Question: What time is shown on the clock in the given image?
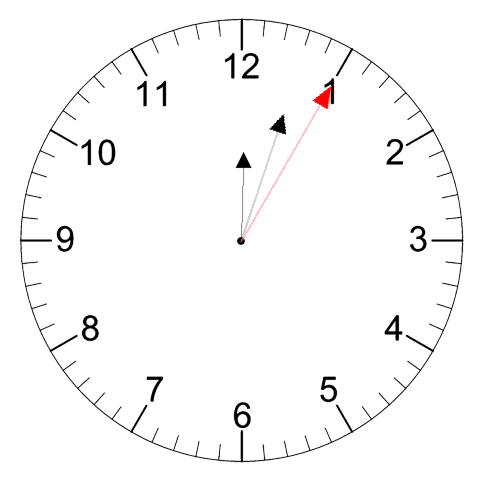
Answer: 12:03:05